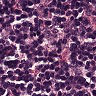
Metastatic tissue present: no